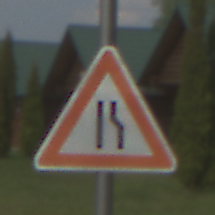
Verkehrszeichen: EinseitigVerengteFahrbahnRechts
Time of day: MorningAfternoon
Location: Outdoor (Nature)
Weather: PartlyCloudy
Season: NotSpecified
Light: Natural